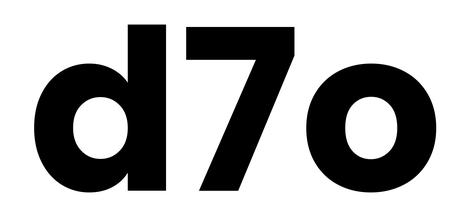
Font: Poppins-Bold